Question: I try to get <URL>. I created simple java class to connect with Amazon:
'''
AWSECommerceServiceservice = new AWSECommerceService();
service.setHandlerResolver(new AwsHandlerResolver(AMAZON_SECRET_KEY));
AWSECommerceServicePortType port = service.getAWSECommerceServicePortDE();
Holder<OperationRequest> operationrequest = new Holder<OperationRequest>();
failedItem = 0;
doneItem = 0;
ItemLookup lookup = new ItemLookup();
lookup.setAWSAccessKeyId(AMAZON_ACCESS_ID);
lookup.setAssociateTag(ASSOCIATE_TAG);
ItemLookupRequest request = new ItemLookupRequest();
request.getResponseGroup().add("ItemAttributes");
request.setSearchIndex("Video");
request.setIdType("EAN");
//Here iterates on my amazon-movies object
for (AmazonSIdN i : amazonItems) {
request.getItemId().add(i.getEan());
if (request.getItemId().size() % 10 == 0) { //numbers of items in request
LOG.info("Request size = " + request.getItemId().size());
break;
}
}
Holder<List<Items>> items = new Holder<List<Items>>();
lookup.getRequest().add(request);
port.itemLookup(lookup.getMarketplaceDomain(), lookup.getAWSAccessKeyId(),
lookup.getAssociateTag(),lookup.getXMLEscaping(), lookup.getValidate(),
lookup.getShared(), lookup.getRequest(),operationrequest, items);
List<Items> result = items.value;
for (int k = 0; k < result.get(0).getItem().size(); ++k) {
Item i = result.get(0).getItem().get(k);
//do something with item
}
'''
It is working, but one thing is really strange for me. When in this line:
'''
if (request.getItemId().size() % 10 == 0) { //numbers of items in request
'''
I use 40 000 instead of 10 WS returns:
'''
The server sent HTTP status code 413: Request Entity Too Large
'''
And this is understandable. But when I put number greater then 10 WS doesn't return eny errors but result has no items:

Can anybody tell me what I a'm doing wrong or what did I forget set? Any advice?
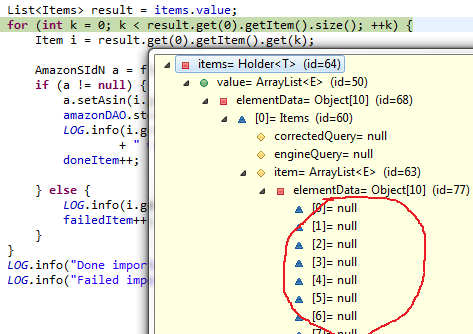
Answer: I found an answer, so I put it here maybe someone save some time in future.
In Amazon <URL> documentatnion is written:
ItemId - One or more positive integers that uniquely identify an item. The meaning of the number is specified by IdType. That is, if IdType is ASIN, the ItemId value is an ASIN. If ItemIdis an ASIN, a search index cannot be specified in the request.
Type: String
Default: None
Constraints: Must be a valid item ID. For more than one ID, use a comma-separated list of up to ten IDs.